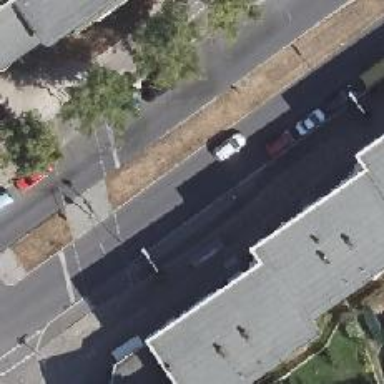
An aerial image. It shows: Public transport stop position.